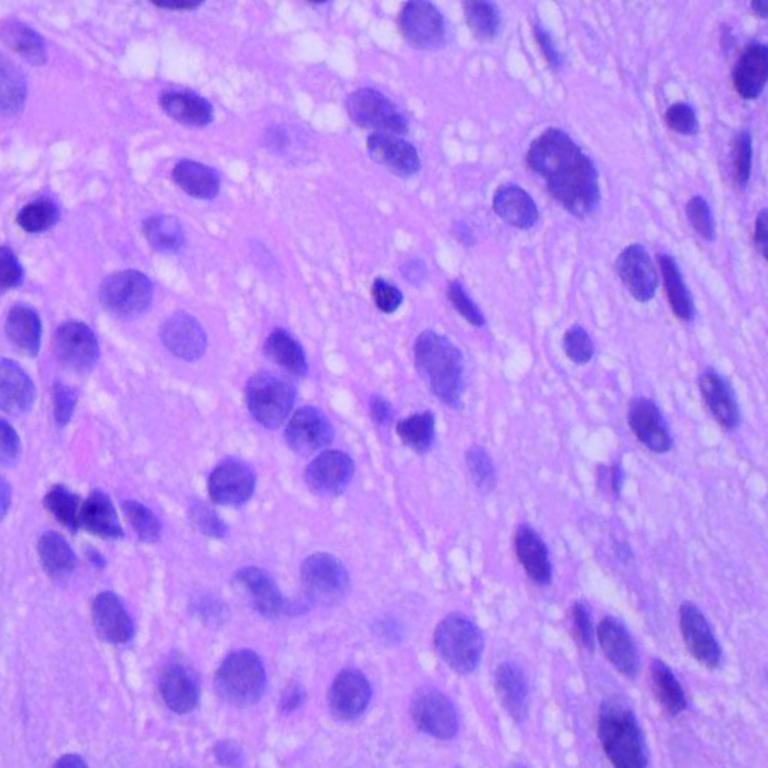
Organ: lung
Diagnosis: squamous carcinomas